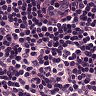
Metastatic tissue present: no